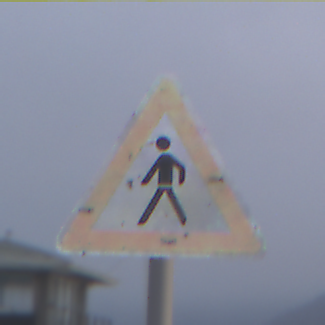
Verkehrszeichen: FussgaengerRechts
Umgebung: Outdoor, Beach
Tageszeit: SunriseSunset
Wetter: Overcast
Licht: Natural
Jahreszeit: NotSpecified
Kontrast: LowContrast